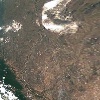
Label: land